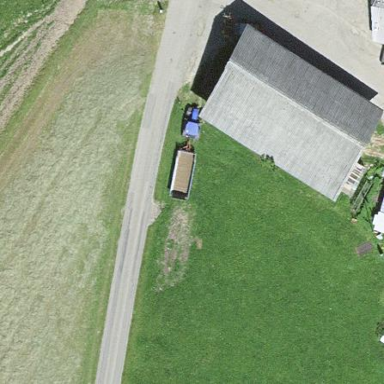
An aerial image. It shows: Shed.